Interaction volume radius: 10 \u00c5
Interaction volume height: 25 \u00c5
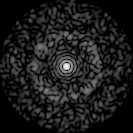
Disorder parameter: 0.8422